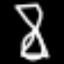
Label: hourglass